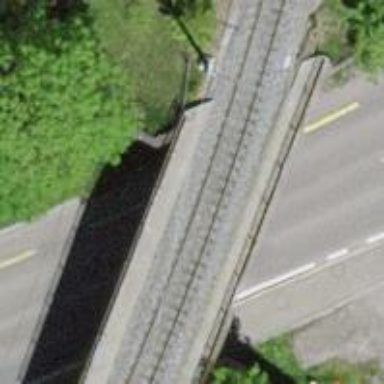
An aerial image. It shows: Narrow-gauge railway bridge with electrified contact line.